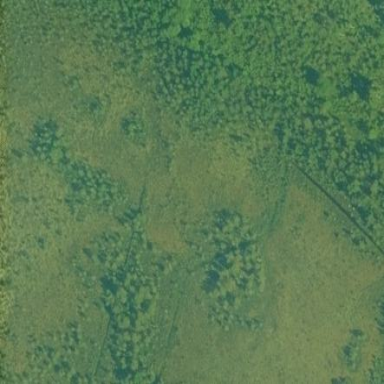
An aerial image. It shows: Marshy wetland area.